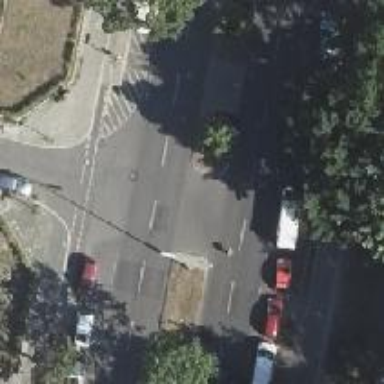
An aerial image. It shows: Asphalt road with secondary link designation.